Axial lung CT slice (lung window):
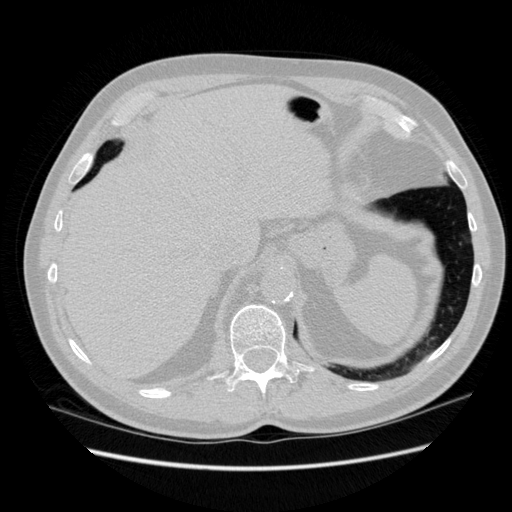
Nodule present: no